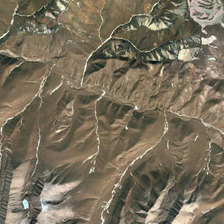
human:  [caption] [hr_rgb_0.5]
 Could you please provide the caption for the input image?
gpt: it is a piece of khaki mountain .

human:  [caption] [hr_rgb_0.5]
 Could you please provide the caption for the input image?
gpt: it is a piece of khaki mountain .

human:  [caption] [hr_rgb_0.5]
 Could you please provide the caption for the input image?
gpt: it is a piece of khaki mountain .

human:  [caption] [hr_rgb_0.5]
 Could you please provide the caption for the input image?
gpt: it is a piece of khaki mountain .

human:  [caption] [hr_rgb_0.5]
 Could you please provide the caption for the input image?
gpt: it is a piece of khaki mountain .